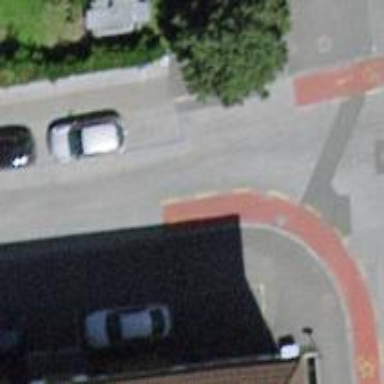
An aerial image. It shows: Kerb serving as barrier.